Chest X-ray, AP view. Patient: 48 years old, sex M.
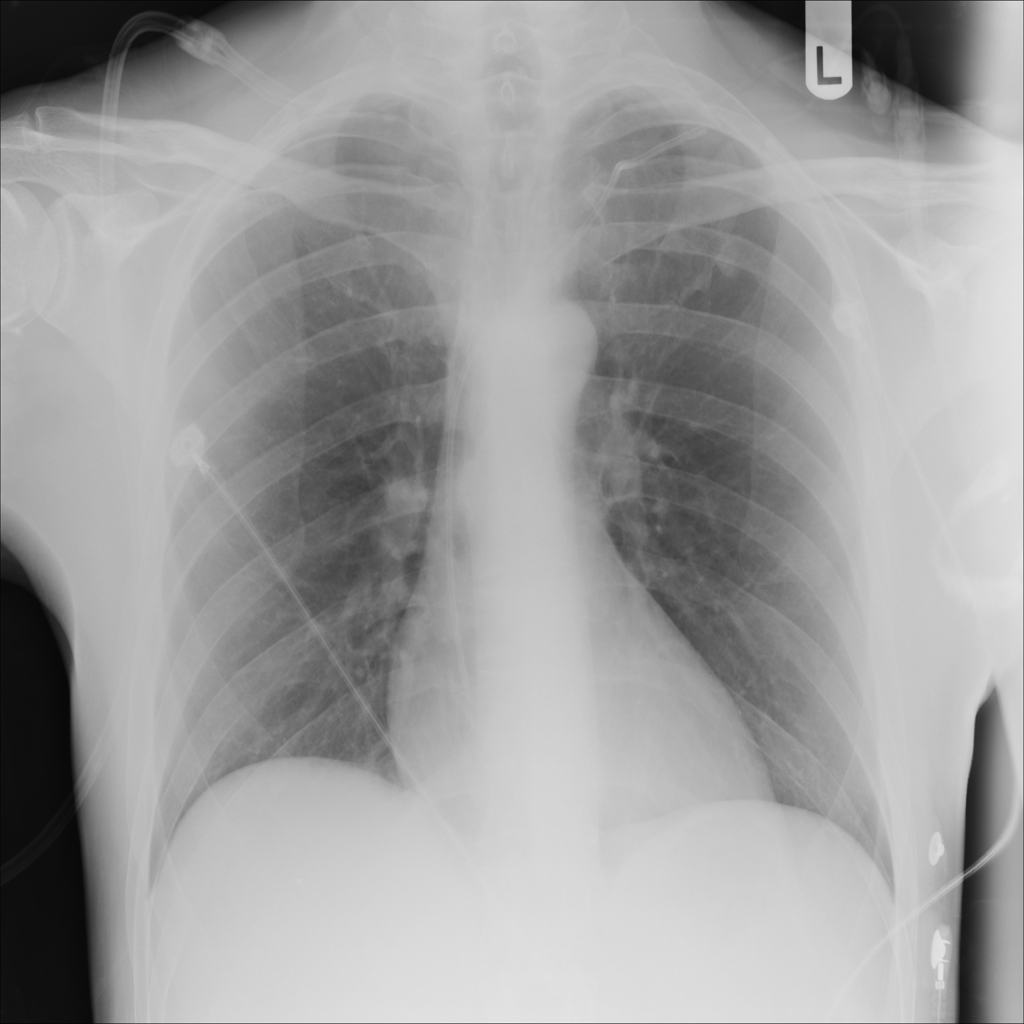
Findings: No Finding